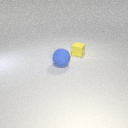
small yellow rubber cube behind large blue rubber sphere